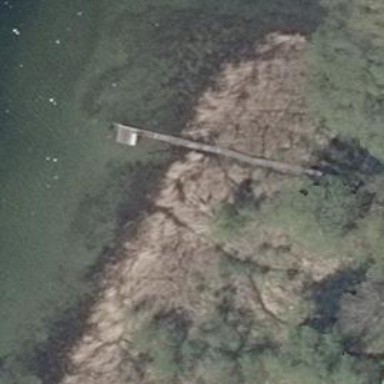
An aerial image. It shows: Man-made pier.